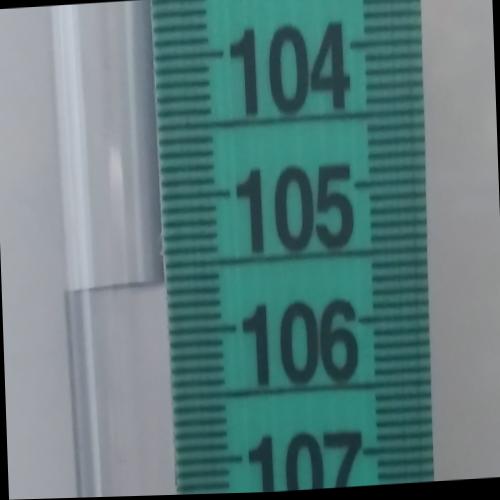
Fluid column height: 105.6 cm